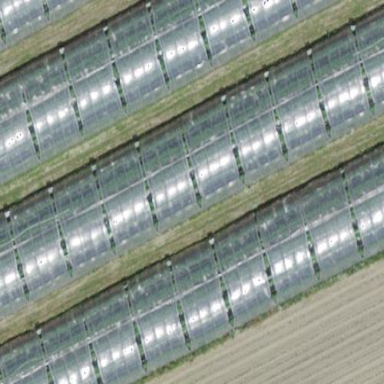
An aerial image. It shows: Greenhouse.